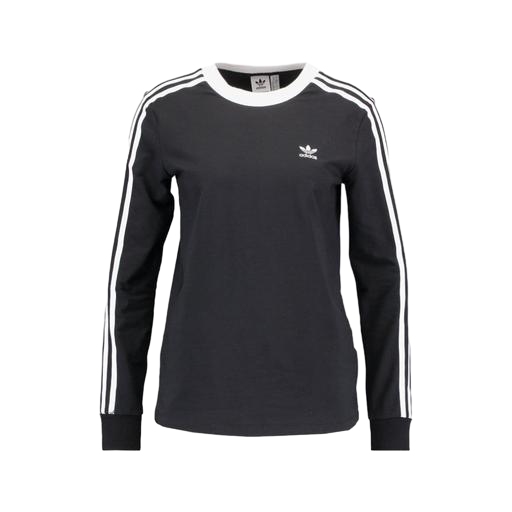
3-stripe ringer tee, ls tee, long-sleeve tee, white background